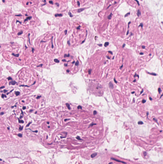
Tumor epithelial tissue: no
Tumor-associated stroma tissue: no
Normal tissue: yes